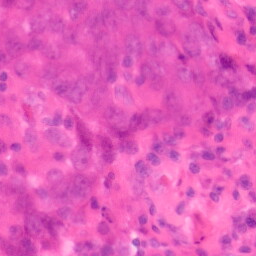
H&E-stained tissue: Colon